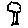
Label: tree